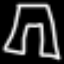
Label: pants